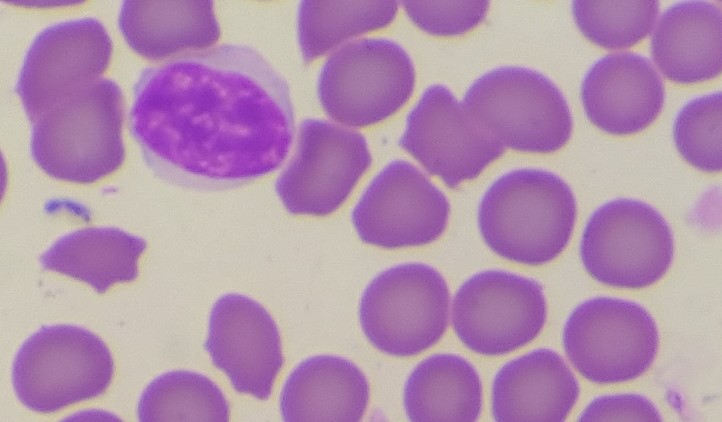
White blood cell type: Lymphocyte